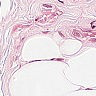
Metastatic tissue present: no